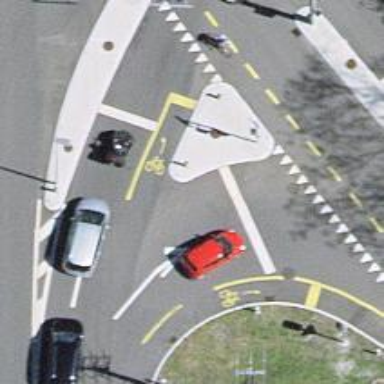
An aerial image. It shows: Road with traffic signals.